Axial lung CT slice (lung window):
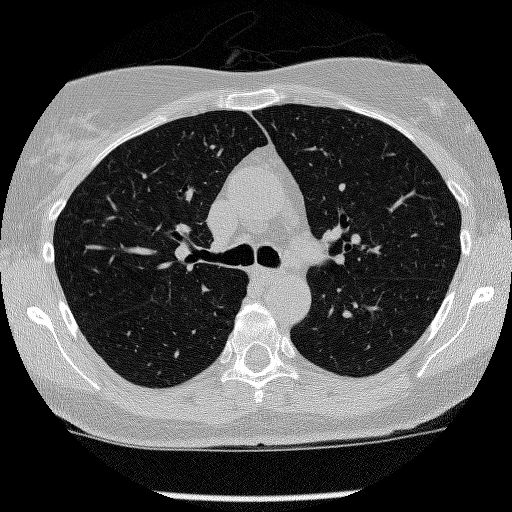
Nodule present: no